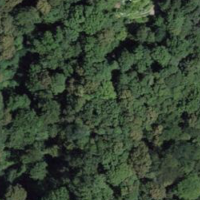
EUNIS habitat code: 41
Species observed at this site:
Prunella vulgaris